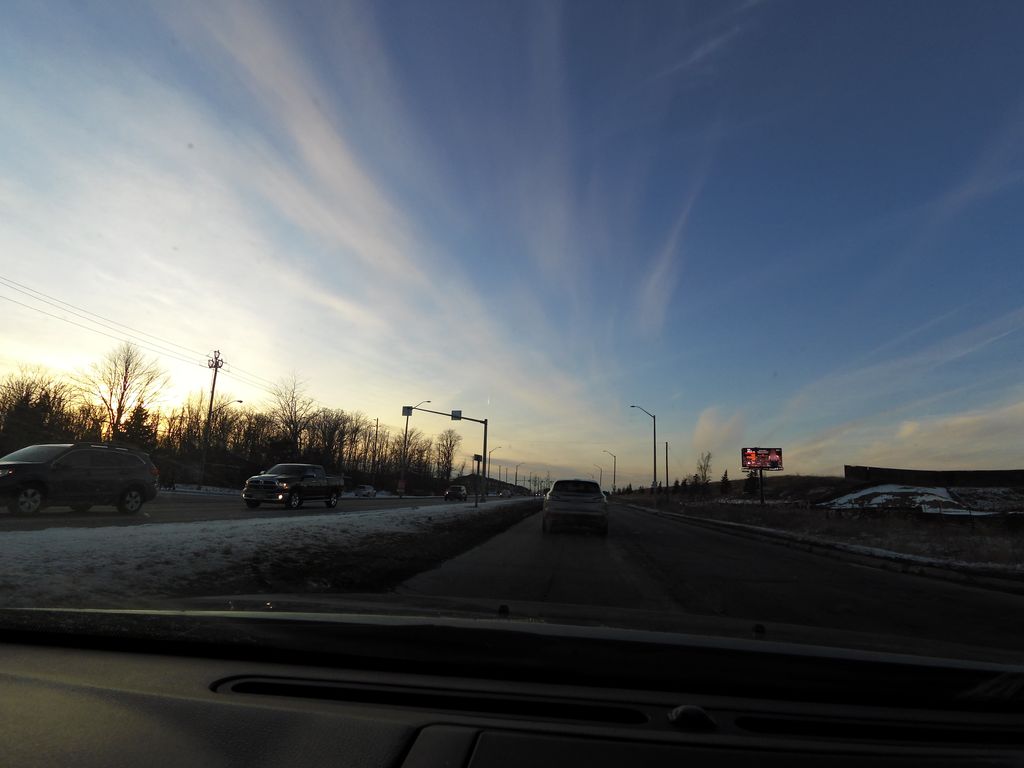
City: hamilton